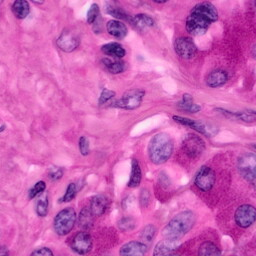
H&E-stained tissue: Pancreatic